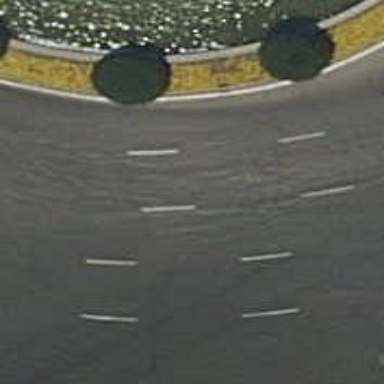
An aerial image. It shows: Tertiary road with asphalt surface leading to circular junction.